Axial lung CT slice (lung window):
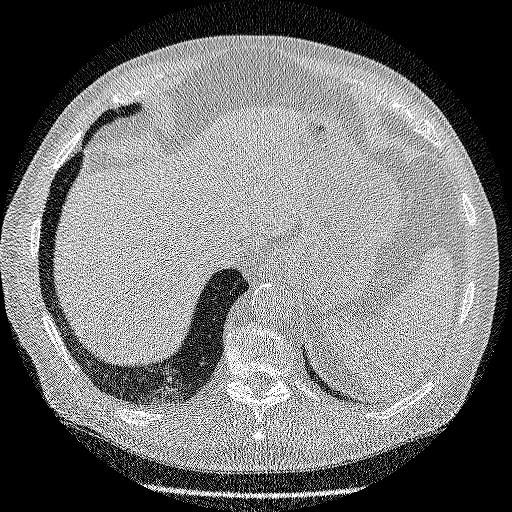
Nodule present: no